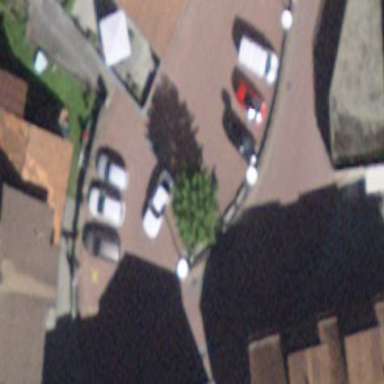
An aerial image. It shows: Square.